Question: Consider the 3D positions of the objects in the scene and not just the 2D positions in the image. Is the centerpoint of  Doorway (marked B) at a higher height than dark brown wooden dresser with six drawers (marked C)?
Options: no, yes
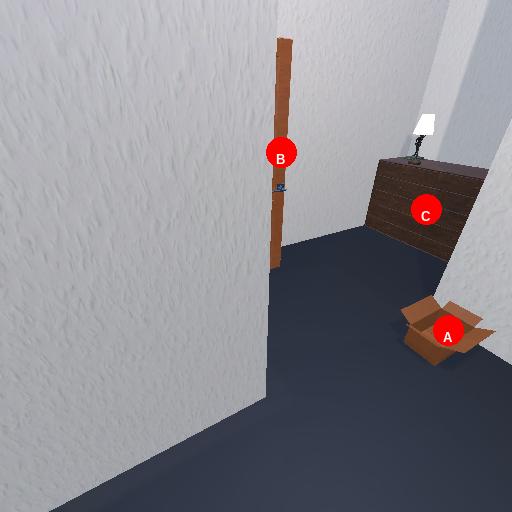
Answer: no